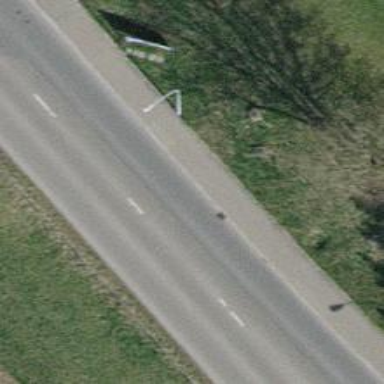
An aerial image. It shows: Asphalt sidewalk along the footway.